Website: slack
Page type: billing-address
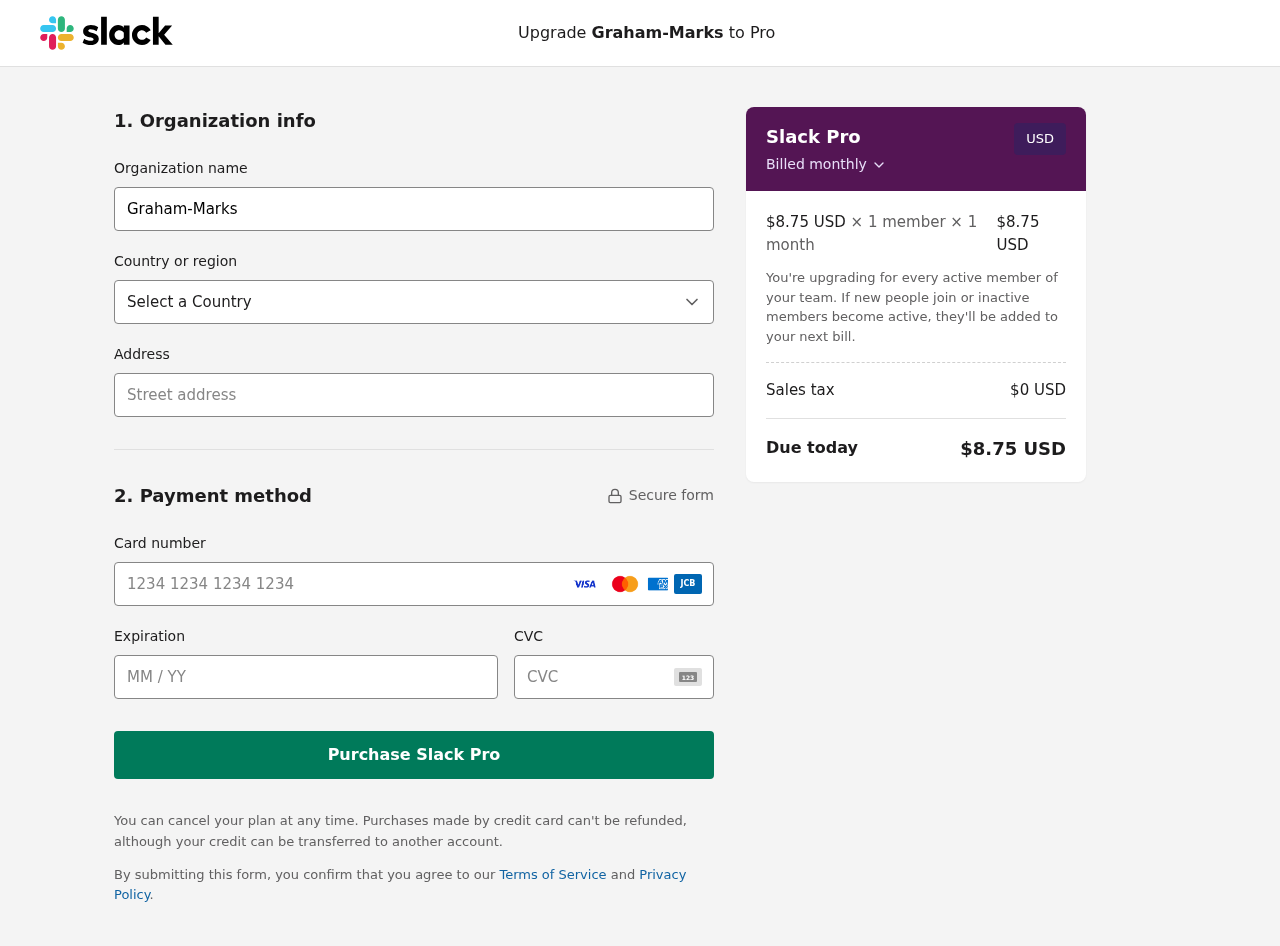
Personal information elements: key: PII_CARD_CVV
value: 8483
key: PII_CARD_EXPIRY
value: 05/27
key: PII_CARD_NUMBER
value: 3473 0185 1702 559
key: PII_COMPANY
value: Graham-Marks
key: PII_COUNTRY
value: United States
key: PII_STREET
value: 748 Humphrey Trail
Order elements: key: ORDER_PRICE_PER_MEMBER
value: $8.75 USD
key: ORDER_MEMBER_COUNT
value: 1
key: ORDER_MONTH_COUNT
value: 1
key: ORDER_SUBTOTAL
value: $8.75 USD
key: ORDER_TAX
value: $0
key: ORDER_TOTAL
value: $8.75 USD